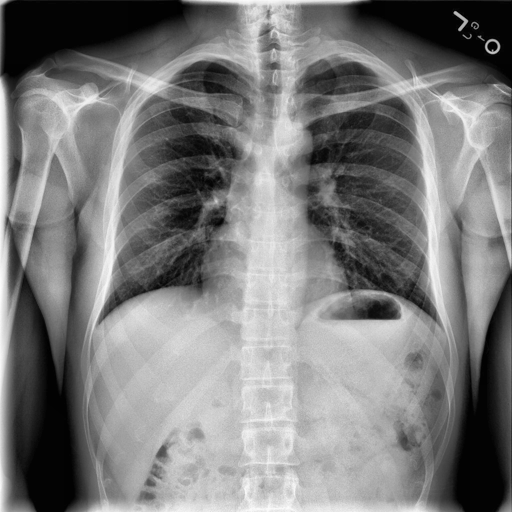
Finding: NORMAL